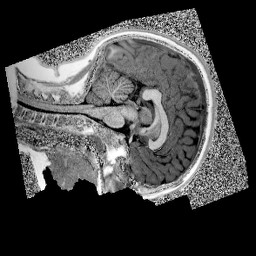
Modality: UNIT1
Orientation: sagittal
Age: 12
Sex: female
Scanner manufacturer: siemens
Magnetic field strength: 3 T
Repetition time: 4 s
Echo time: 0.00299 s